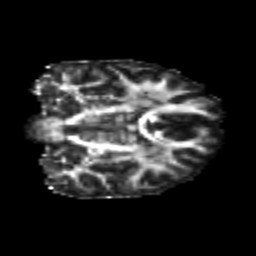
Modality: FA
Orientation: coronal
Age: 21
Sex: female
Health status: healthy
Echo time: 0.074 s